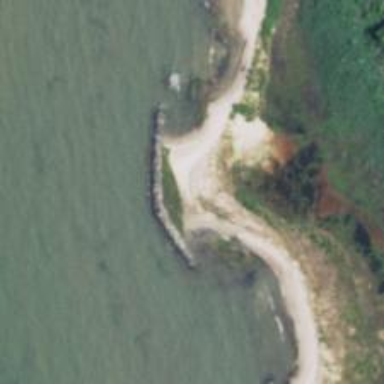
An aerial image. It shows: Breakwater structure.